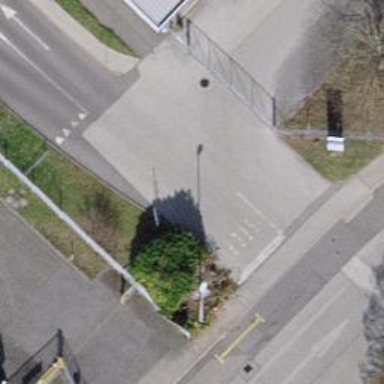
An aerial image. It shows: Gate.